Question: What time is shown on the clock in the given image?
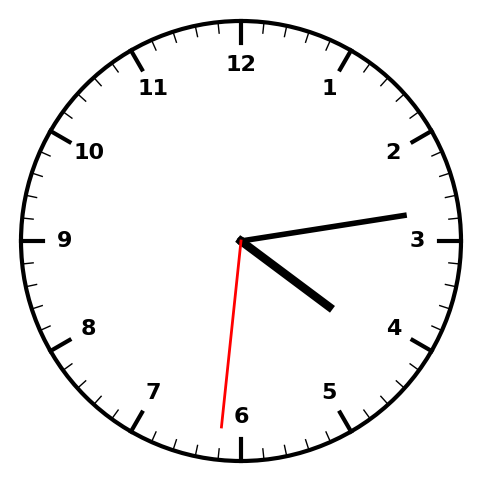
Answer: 04:13:31